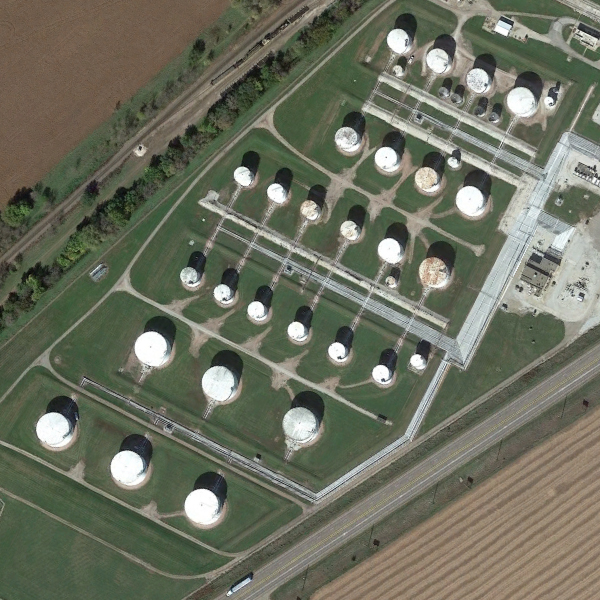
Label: StorageTanks